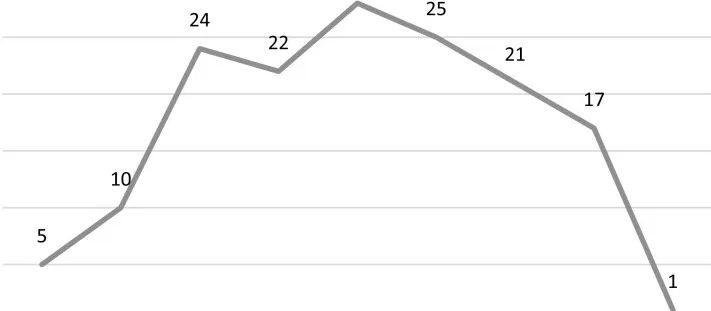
Number of citations per year:Nanjawade et al. article.
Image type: pathology (immunostaining)